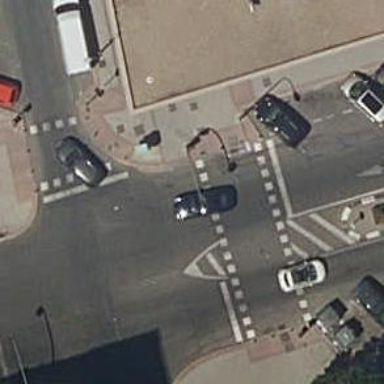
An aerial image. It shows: Road with traffic signals.